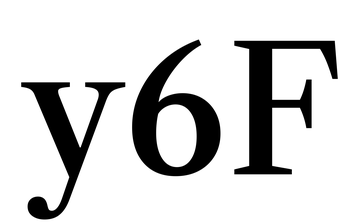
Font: LibreCaslonText_Medium